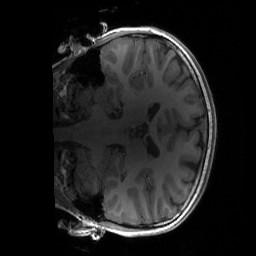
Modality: T1w
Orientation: coronal
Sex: female
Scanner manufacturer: siemens
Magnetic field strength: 3 T
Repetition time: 1.9 s
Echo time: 0.00243 s